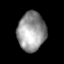
Tissue: lung
Cell type: Endothelial cells
Senescence score: 0.6257
Nuclear area (px): 1066
Mean DAPI intensity: 150.568